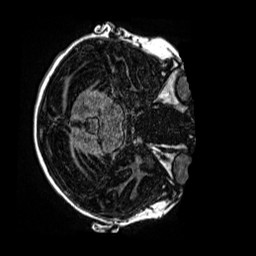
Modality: MP2RAGE
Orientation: axial
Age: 11
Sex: female
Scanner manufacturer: siemens
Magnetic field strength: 3 T
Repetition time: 4 s
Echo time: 0.00299 s